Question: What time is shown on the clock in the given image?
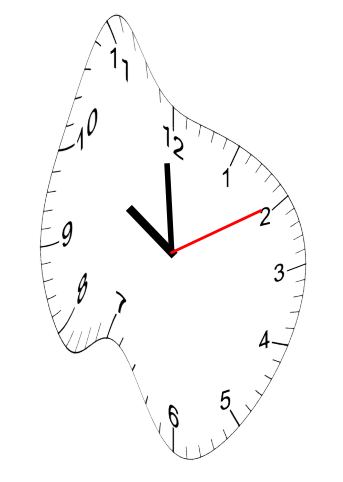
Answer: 09:59:10